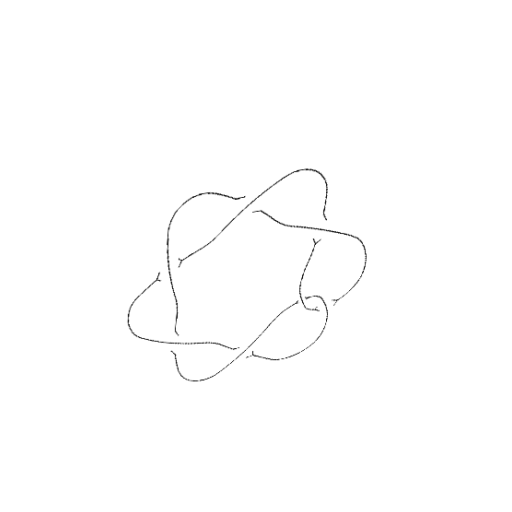
Crossing number: 7